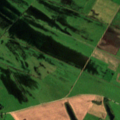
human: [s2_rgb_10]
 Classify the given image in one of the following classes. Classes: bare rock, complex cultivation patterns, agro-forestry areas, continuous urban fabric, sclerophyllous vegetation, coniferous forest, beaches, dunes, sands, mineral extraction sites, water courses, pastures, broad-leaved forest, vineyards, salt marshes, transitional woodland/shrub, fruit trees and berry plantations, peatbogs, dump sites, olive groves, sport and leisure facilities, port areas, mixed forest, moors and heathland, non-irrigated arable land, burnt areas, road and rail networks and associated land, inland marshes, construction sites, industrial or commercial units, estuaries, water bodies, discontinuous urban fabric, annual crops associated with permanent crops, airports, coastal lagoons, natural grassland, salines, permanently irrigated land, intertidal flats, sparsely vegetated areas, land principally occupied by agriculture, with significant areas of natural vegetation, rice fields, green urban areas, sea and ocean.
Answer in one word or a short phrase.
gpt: non-irrigated arable land, pastures, land principally occupied by agriculture, with significant areas of natural vegetation